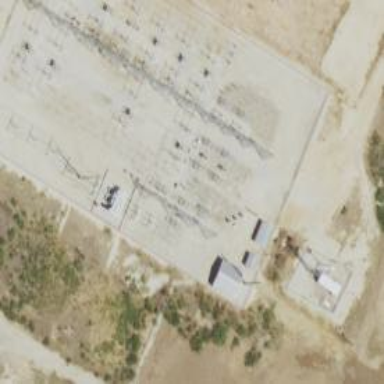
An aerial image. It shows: Switch used for power control.